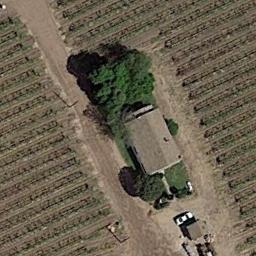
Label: sparse_residential